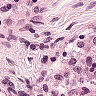
Metastatic tissue present: no